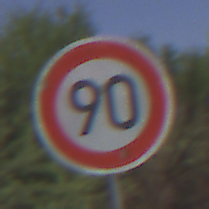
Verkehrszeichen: Geschwindigkeit90
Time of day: Midday
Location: Outdoor (RoadRail)
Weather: Clear
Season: NotSpecified
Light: Natural